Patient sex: F
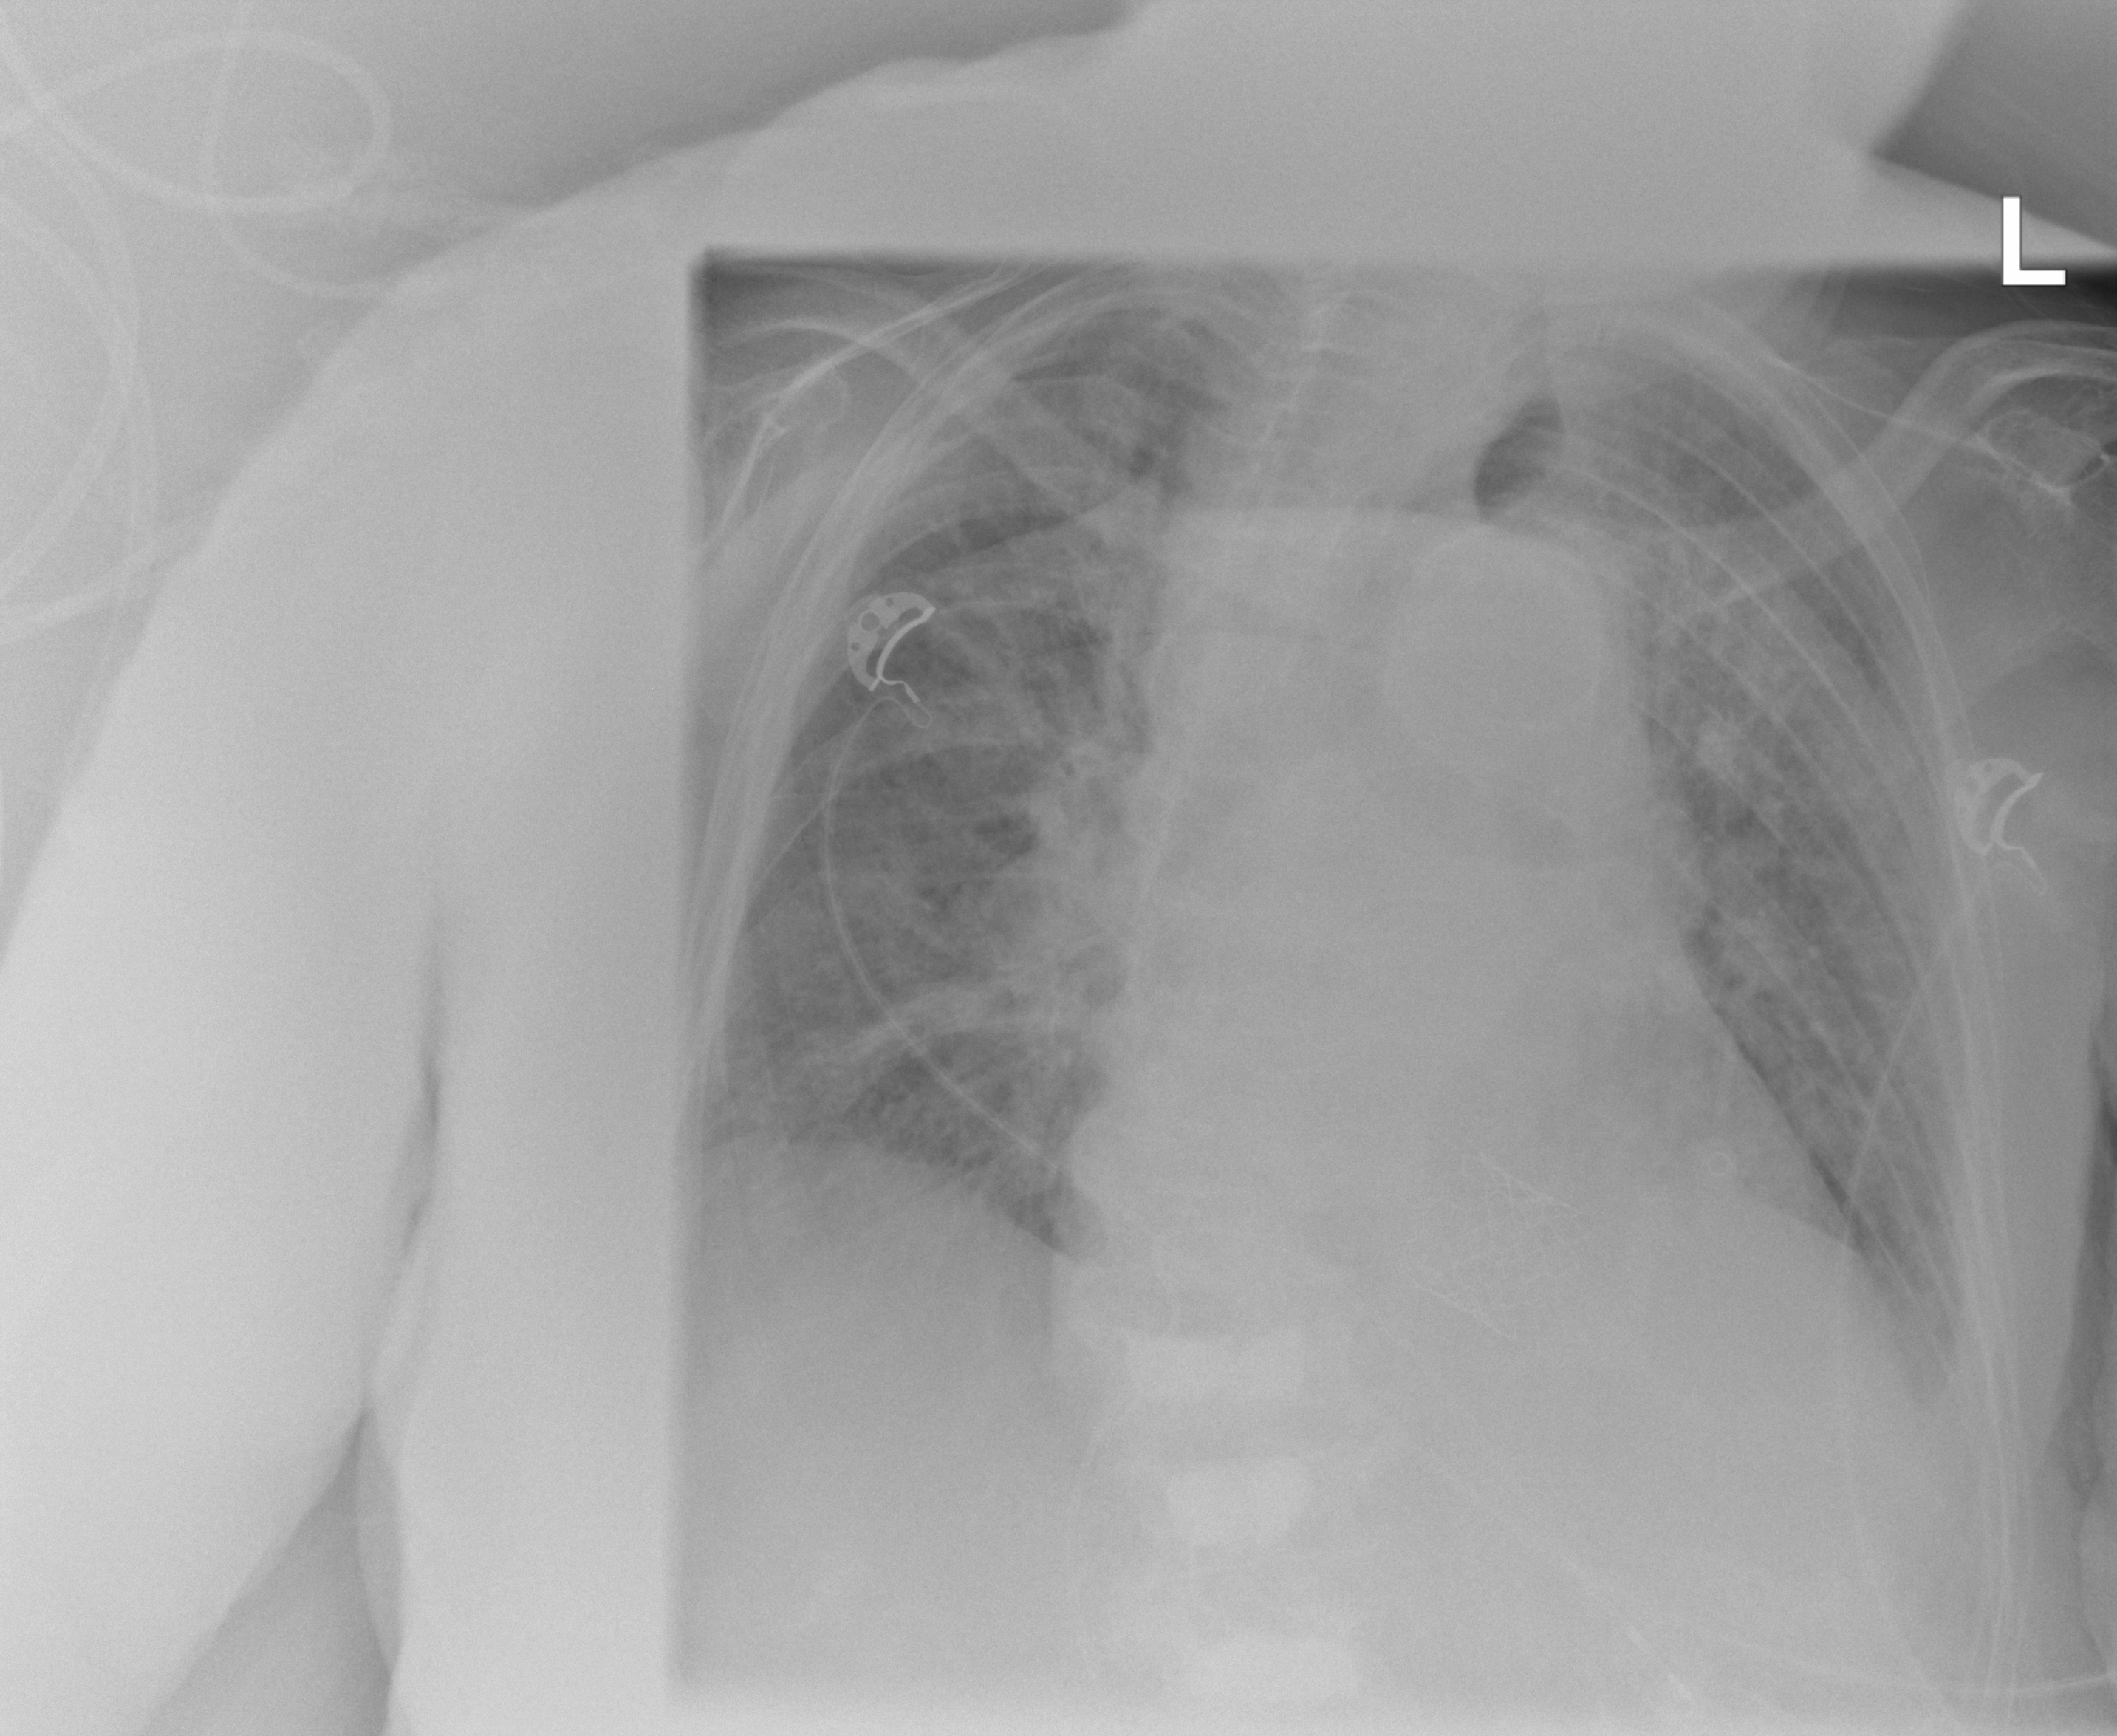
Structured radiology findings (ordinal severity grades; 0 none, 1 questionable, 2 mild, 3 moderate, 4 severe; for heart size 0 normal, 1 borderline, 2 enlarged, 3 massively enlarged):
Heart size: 2
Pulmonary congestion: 3
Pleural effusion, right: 1
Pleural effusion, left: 2
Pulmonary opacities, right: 1
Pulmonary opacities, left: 1
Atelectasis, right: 2
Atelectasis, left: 2